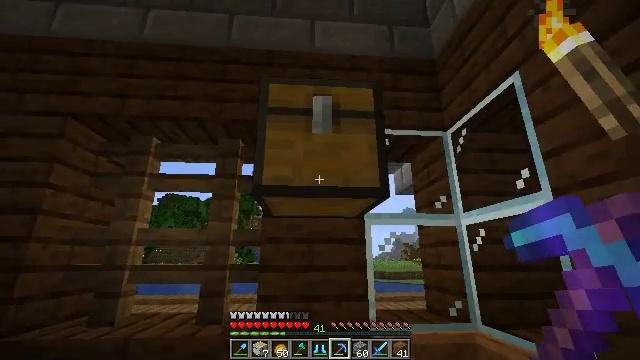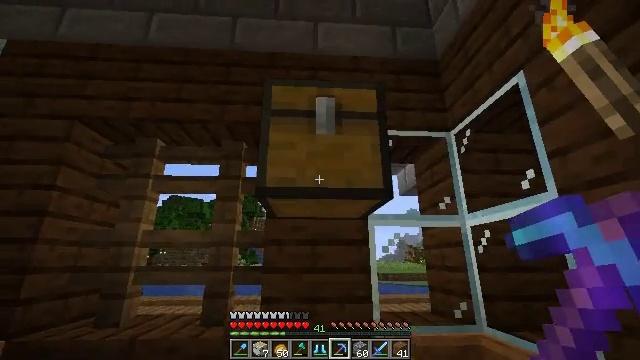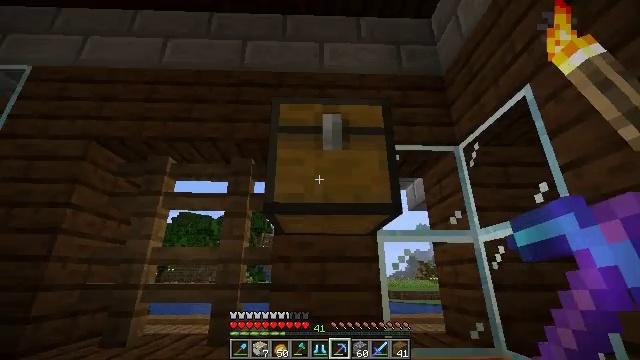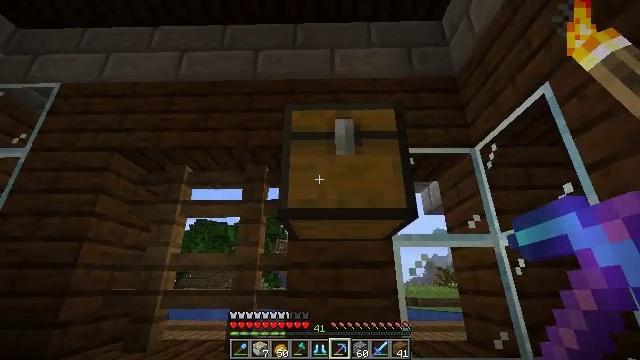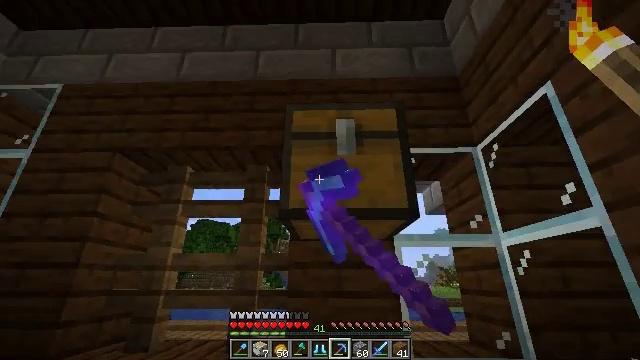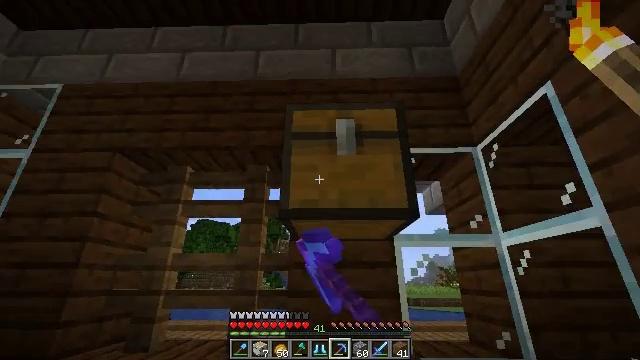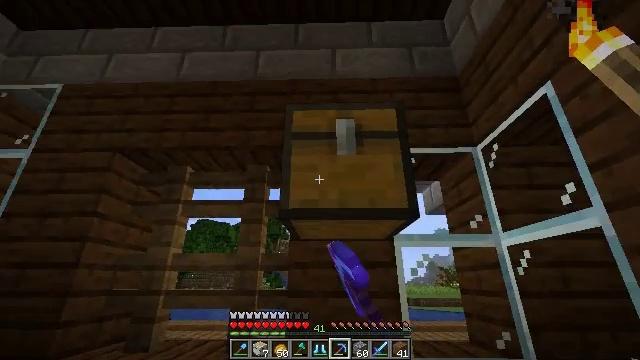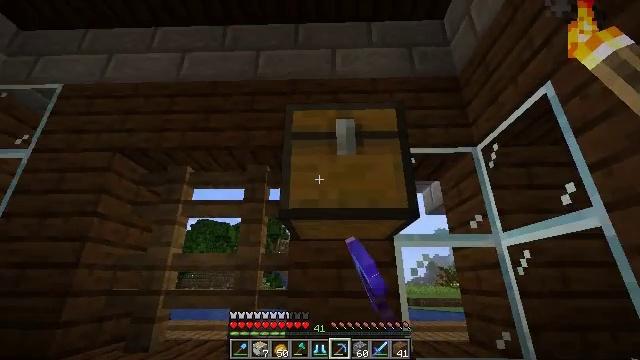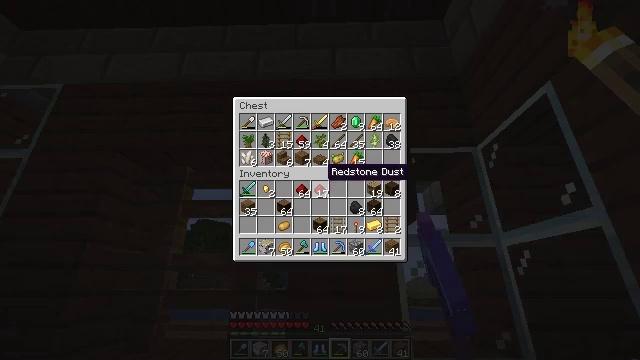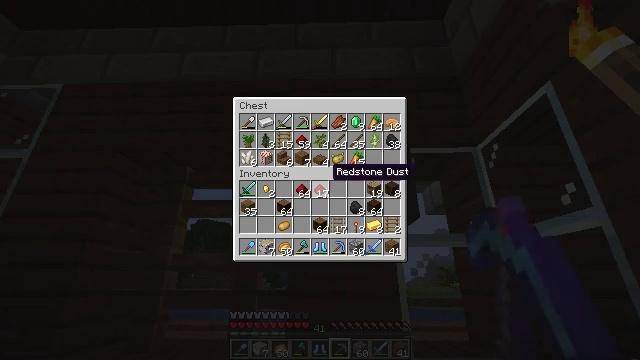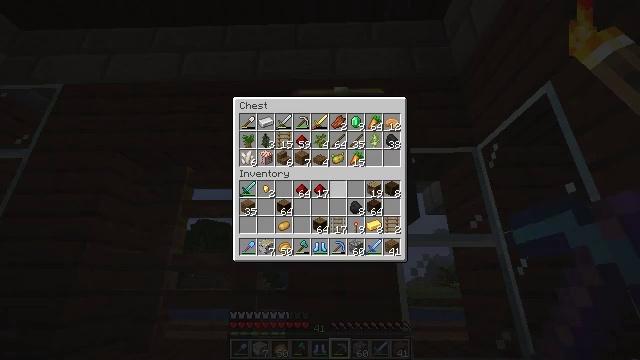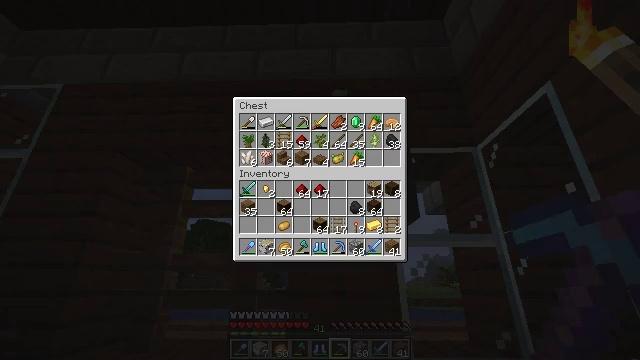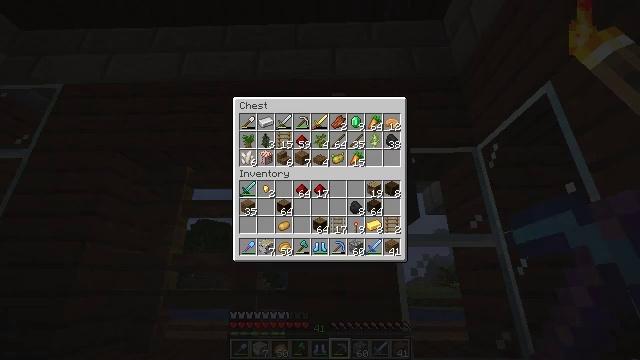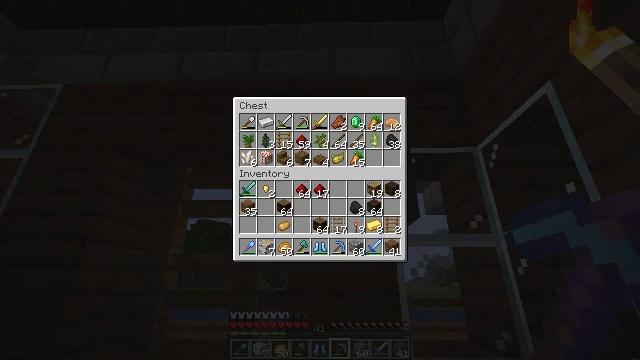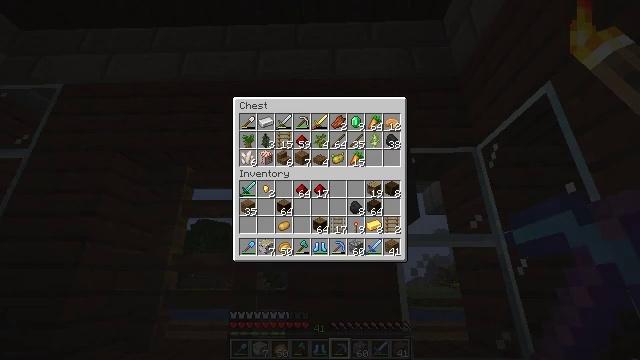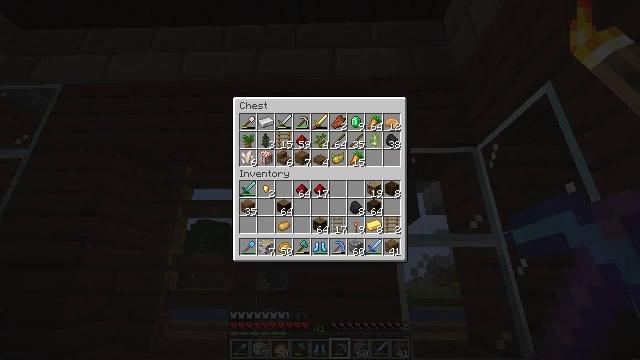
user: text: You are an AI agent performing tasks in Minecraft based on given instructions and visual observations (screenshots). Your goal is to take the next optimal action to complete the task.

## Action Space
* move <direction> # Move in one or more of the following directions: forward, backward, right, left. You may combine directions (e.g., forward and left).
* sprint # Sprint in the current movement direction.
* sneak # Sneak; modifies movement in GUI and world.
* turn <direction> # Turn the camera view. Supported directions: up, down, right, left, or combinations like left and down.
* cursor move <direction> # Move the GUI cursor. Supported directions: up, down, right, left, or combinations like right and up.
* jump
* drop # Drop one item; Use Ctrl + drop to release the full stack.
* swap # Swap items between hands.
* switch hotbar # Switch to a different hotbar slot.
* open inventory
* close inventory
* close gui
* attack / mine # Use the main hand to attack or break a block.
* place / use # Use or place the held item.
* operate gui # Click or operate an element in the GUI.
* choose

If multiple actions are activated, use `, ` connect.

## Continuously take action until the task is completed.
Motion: motion action
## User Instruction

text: Open the crafting table and craft powered rail.
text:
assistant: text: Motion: no_op
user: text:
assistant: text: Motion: turn left and up
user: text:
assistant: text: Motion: turn left and up, use / place
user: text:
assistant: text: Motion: use / place
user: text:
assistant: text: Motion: use / place
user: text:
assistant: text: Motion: use / place
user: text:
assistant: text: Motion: no_op
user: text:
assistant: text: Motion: open gui
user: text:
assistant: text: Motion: no_op
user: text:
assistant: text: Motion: cursor move right
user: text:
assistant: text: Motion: cursor move right
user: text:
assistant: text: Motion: cursor move right
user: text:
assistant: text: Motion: no_op
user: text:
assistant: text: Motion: no_op
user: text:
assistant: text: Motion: sneak
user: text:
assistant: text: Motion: sneak
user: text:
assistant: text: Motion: sneak
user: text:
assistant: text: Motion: sneak
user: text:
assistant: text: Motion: sneak
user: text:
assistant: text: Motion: sneak, cursor move left
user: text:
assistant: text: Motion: sneak
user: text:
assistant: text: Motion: sneak
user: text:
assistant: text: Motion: sneak
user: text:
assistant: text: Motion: sneak
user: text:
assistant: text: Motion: sneak, operate gui
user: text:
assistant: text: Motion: sneak, operate gui
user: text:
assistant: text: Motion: sneak, operate gui
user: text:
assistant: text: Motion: sneak
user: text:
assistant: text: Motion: sneak
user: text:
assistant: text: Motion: sneak